Interaction volume radius: 5 \u00c5
Interaction volume height: 10 \u00c5
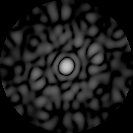
Disorder parameter: 0.811